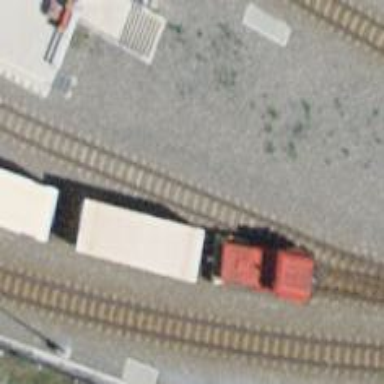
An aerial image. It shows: Narrow-gauge railway in service yard.